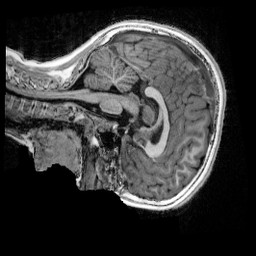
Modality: UNIT1_denoised
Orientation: sagittal
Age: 9
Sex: female
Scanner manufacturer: siemens
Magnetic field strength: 3 T
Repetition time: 4 s
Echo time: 0.00303 s